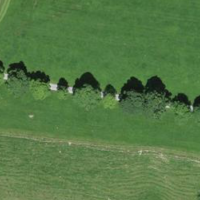
EUNIS habitat code: 24
Species observed at this site:
Saxifraga aizoides